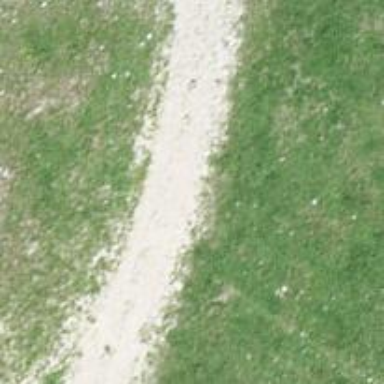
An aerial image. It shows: Gravel track with grade3 tracktype.